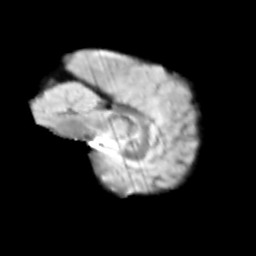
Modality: T2w
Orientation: sagittal
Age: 11
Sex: male
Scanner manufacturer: siemens
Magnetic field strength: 3 T
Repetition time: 3.8 s
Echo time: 0.07 s